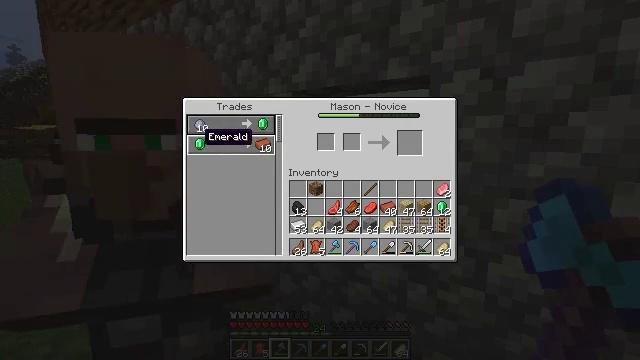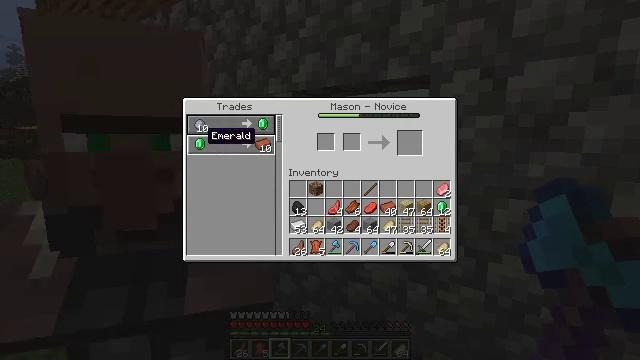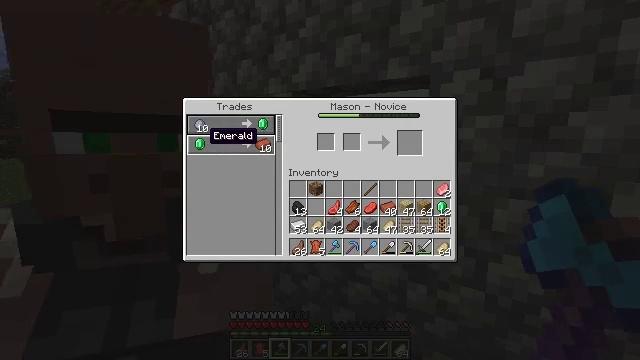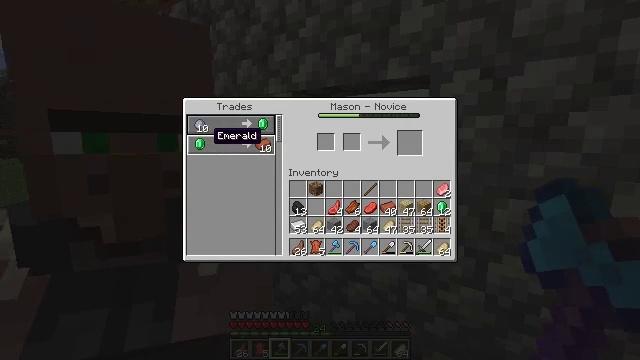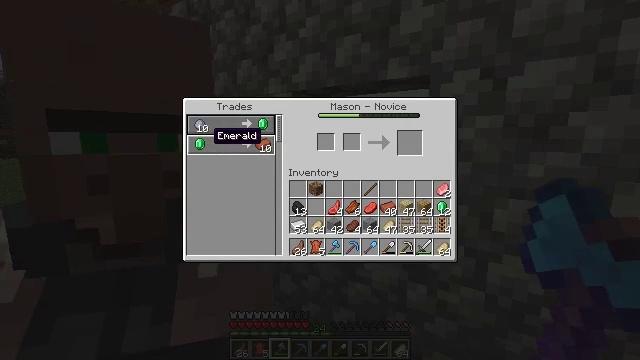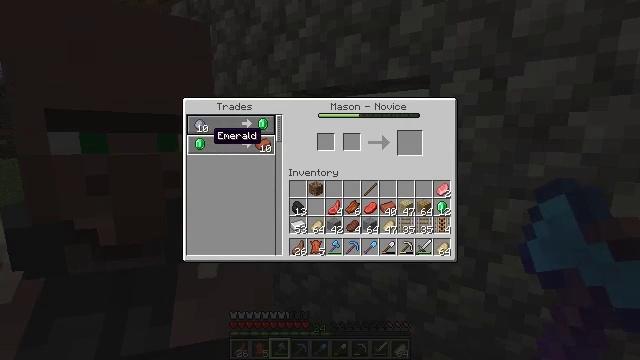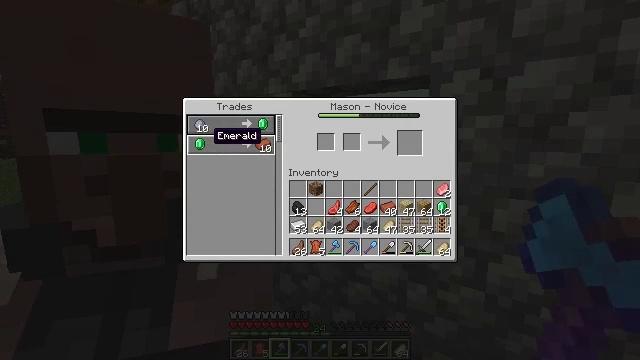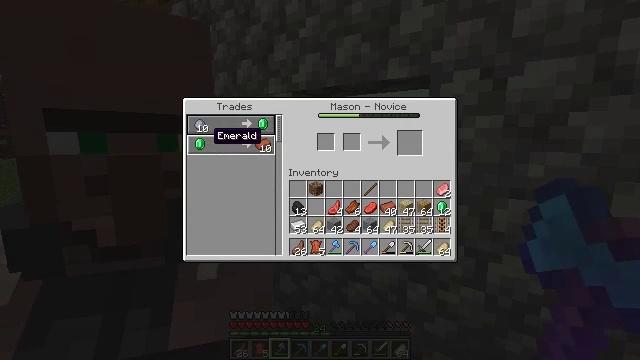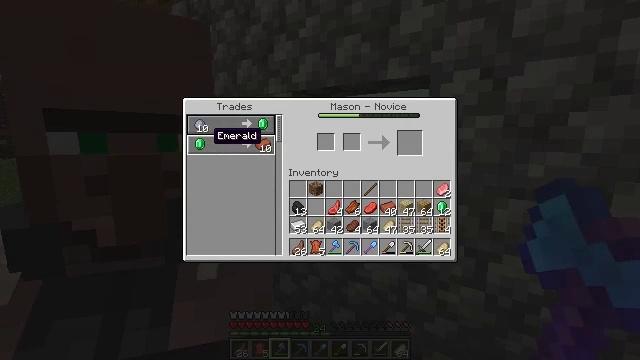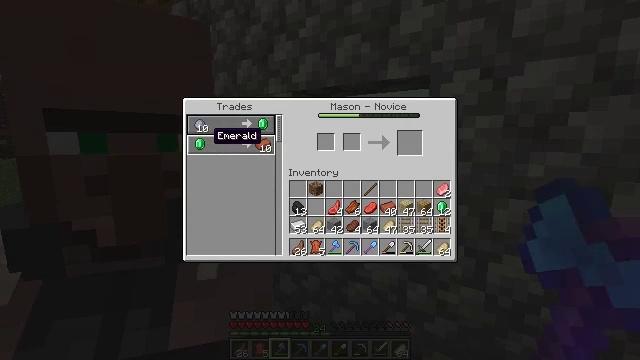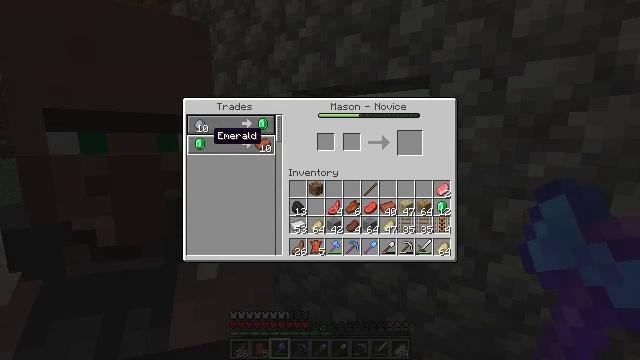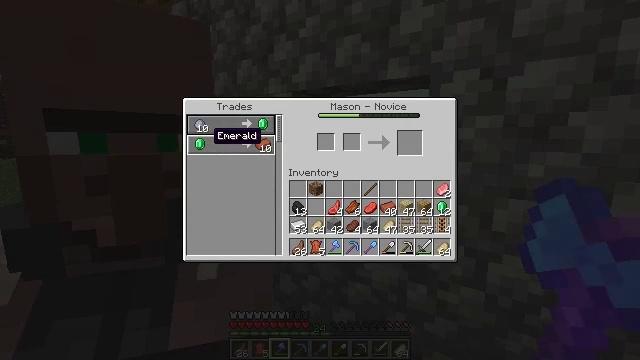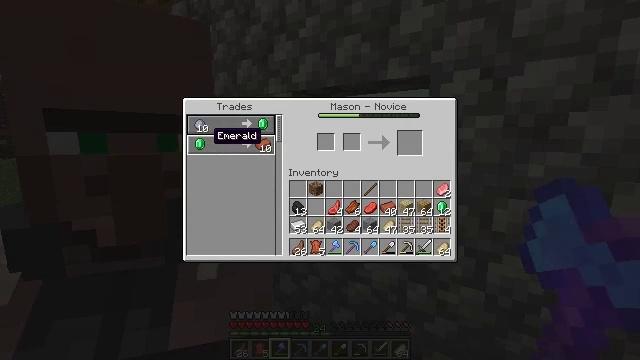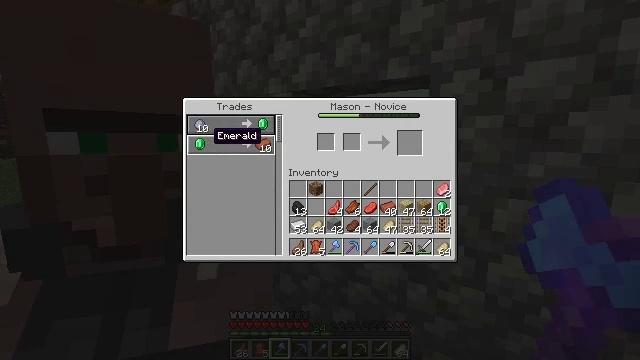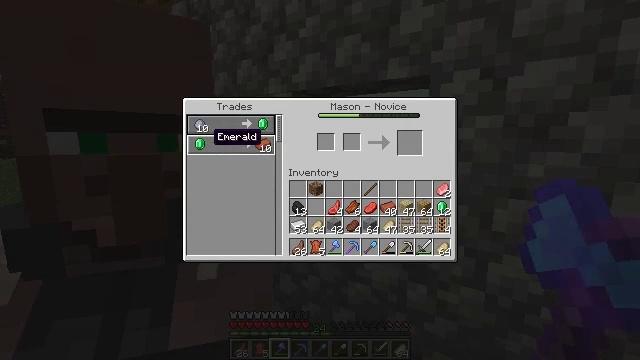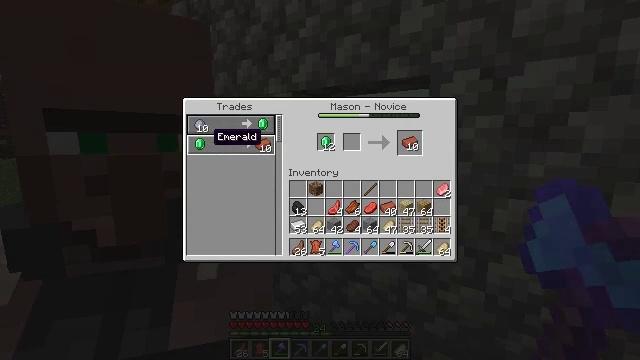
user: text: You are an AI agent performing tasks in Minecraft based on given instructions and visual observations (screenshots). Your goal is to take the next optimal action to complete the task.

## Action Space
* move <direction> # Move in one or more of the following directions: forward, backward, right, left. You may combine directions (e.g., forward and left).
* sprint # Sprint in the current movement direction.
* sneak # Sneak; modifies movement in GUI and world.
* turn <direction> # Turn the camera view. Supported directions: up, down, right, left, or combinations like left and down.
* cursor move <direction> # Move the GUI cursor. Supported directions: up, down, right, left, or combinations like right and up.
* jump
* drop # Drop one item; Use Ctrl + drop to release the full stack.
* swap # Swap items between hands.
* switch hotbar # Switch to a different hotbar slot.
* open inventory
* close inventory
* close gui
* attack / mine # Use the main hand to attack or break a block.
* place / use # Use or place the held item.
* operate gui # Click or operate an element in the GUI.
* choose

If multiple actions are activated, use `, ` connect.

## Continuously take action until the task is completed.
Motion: motion action
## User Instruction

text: Make a brick by processing clay in the furnace.
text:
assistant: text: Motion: no_op
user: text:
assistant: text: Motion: no_op
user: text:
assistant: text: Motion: no_op
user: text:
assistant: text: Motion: no_op
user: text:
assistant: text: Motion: no_op
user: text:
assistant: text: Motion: no_op
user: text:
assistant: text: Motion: no_op
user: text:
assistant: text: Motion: no_op
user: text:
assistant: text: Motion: no_op
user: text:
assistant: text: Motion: no_op
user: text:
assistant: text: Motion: sneak
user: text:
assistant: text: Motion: sneak
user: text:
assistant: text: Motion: sneak
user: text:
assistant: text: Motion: sneak
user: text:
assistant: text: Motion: sneak, operate gui
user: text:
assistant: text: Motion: sneak, operate gui
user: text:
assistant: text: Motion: sneak, operate gui
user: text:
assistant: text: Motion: sneak
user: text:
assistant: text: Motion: sneak
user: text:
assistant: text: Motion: sneak, cursor move right and down
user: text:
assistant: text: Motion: sneak, cursor move right and down
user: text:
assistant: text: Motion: sneak, cursor move right
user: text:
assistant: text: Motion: sneak, cursor move right
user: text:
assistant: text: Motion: sneak, cursor move right
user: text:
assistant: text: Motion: sneak
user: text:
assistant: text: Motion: sneak, cursor move right
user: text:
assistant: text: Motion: sneak
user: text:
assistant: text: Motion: sneak
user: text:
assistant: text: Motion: sneak
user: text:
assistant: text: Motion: sneak